Question: I'm trying to find sql logic of forming extended groups of group elements.

The first step is to find duplicate keys and get all the elements of the groups containing the duplicate keys. In the example the duplicate keys are Key1 and Key3 from groups G1, G2 and G1, G3. For this duplicate keys, G1 is the same group which merge the groups G2 and G3. The final result need to be new group of all keys from G1, G2 and G3.
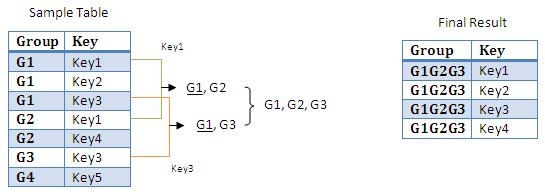
Answer: '''
select distinct 'key'
from your_table
where 'group' in
(
select distinct 'group'
from your_table
where 'key' in
(
select 'key'
from your_table
group by 'key'
having count(*) > 1
)
)
'''